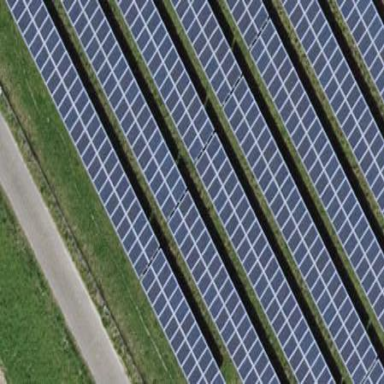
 consisting of solar photovoltaic panels."